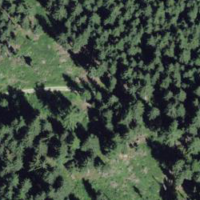
EUNIS habitat code: 45
Species observed at this site:
Platanthera bifolia